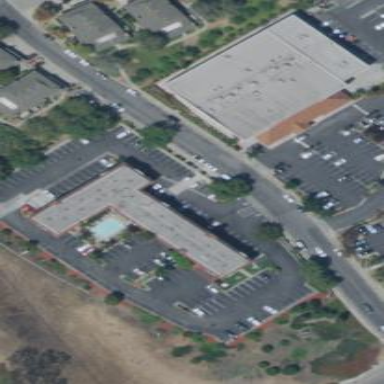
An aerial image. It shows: Building that is motel.